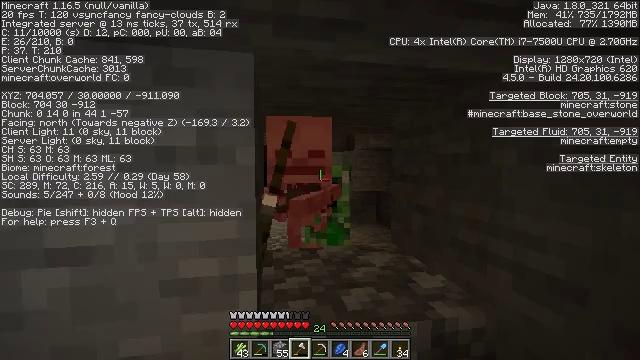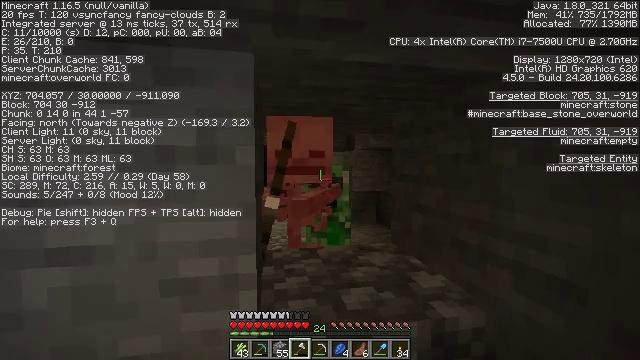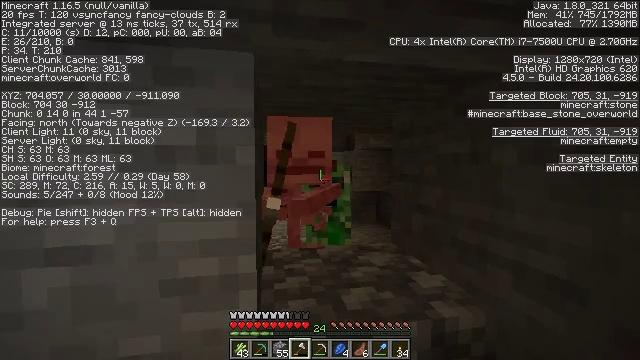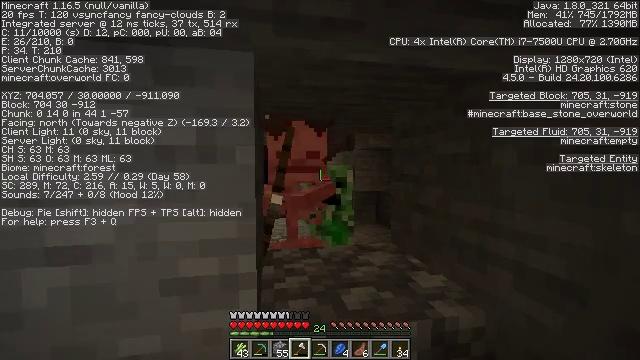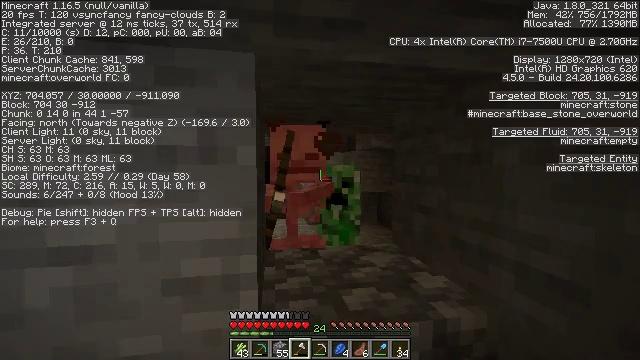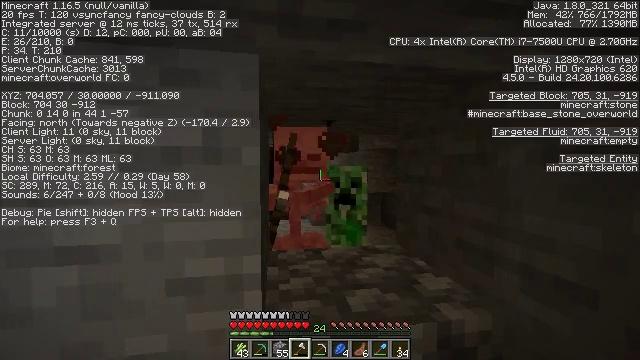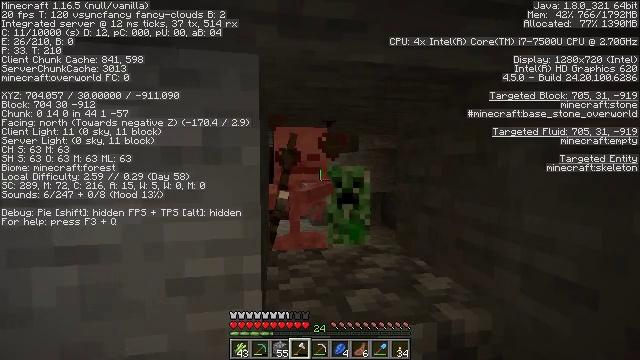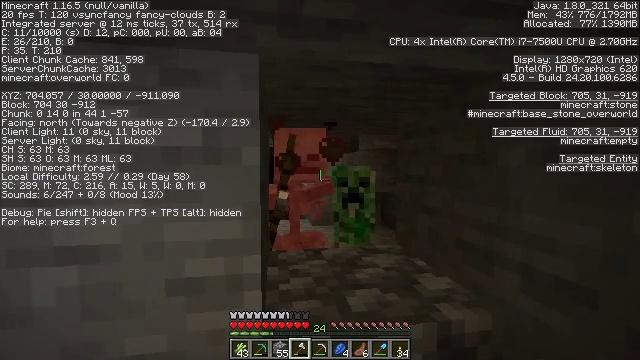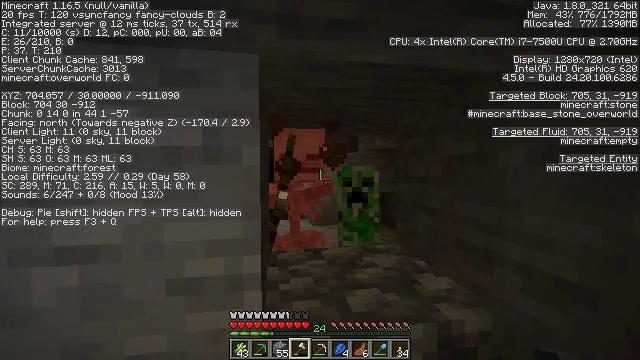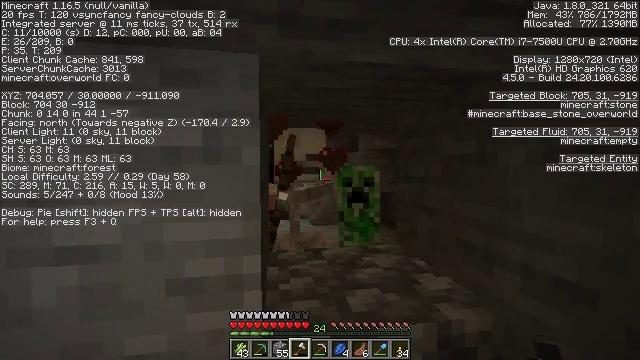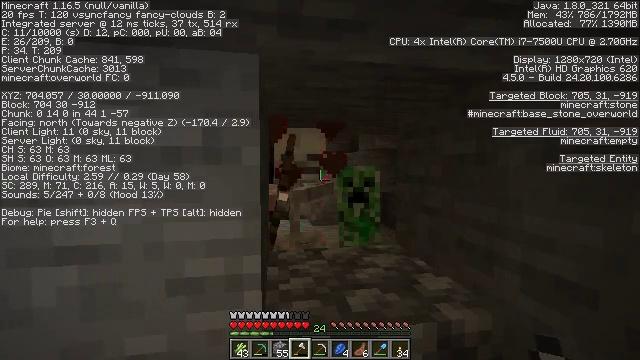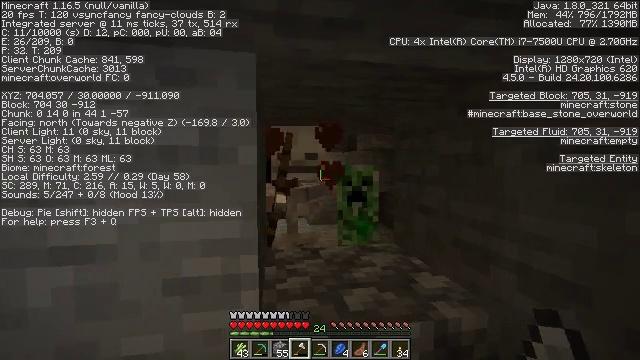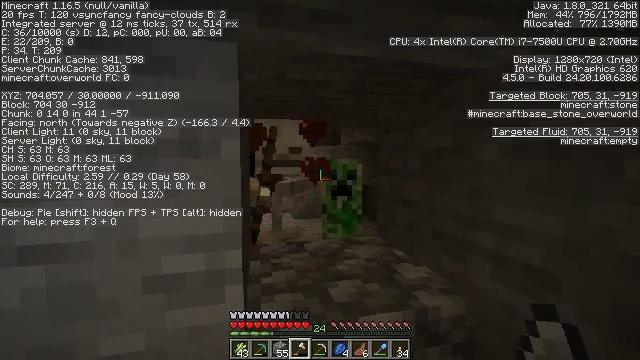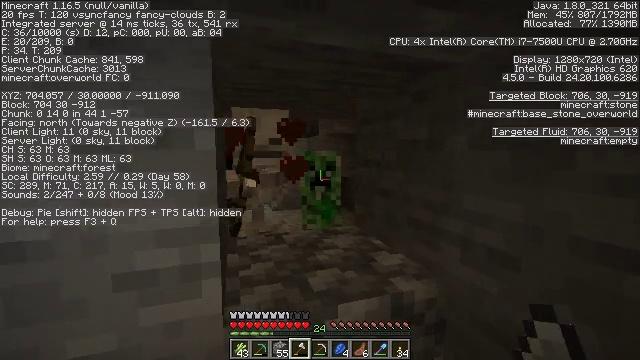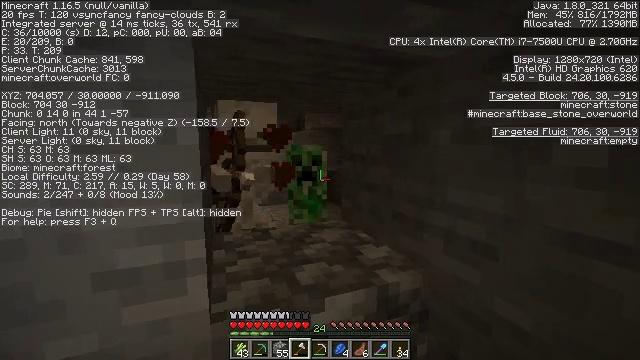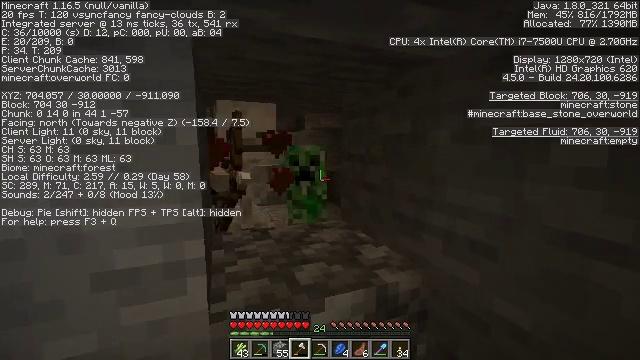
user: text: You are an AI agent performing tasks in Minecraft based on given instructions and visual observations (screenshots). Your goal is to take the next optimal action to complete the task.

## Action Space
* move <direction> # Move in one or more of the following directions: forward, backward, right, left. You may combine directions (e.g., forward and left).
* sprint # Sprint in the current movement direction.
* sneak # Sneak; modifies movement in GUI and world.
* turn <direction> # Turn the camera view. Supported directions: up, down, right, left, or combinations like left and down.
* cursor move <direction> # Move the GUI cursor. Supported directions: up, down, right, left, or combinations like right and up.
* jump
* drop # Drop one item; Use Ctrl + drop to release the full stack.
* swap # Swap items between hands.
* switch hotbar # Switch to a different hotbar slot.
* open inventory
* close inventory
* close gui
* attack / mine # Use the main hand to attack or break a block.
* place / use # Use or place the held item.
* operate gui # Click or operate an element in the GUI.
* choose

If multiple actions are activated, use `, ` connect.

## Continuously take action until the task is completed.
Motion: motion action
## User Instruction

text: Kill a creeper.
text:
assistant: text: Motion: no_op
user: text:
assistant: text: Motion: no_op
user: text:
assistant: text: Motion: no_op
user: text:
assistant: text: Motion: no_op
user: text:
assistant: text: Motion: no_op
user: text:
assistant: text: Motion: no_op
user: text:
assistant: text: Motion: no_op
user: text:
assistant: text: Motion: no_op
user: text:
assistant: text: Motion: no_op
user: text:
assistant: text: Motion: no_op
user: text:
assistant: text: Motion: no_op
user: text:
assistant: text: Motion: turn right and down
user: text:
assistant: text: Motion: turn right and down, attack / mine
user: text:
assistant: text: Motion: turn right and down, attack / mine
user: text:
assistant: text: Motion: attack / mine
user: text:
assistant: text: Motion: attack / mine
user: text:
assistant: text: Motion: attack / mine
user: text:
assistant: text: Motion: no_op
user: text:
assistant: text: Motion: no_op
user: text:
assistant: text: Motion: no_op
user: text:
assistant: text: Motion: turn left
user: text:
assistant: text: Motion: turn left
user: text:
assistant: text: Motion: no_op
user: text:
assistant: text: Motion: no_op
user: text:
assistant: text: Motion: no_op
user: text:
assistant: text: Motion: no_op
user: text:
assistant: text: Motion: no_op
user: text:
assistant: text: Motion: no_op
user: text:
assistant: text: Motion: no_op
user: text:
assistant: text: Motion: no_op